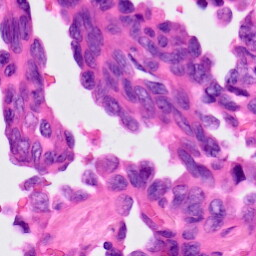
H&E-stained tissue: Lung